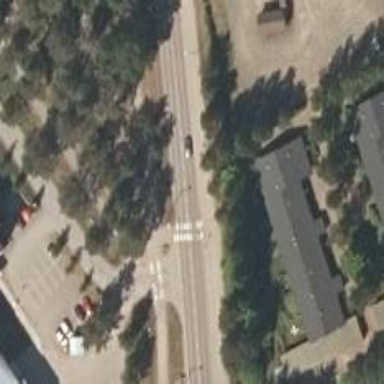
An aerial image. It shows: Secondary road with asphalt surface. There is separate sidewalk and cycle track.